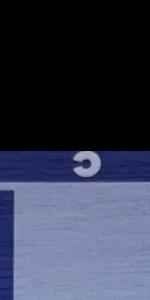
Label: Empty